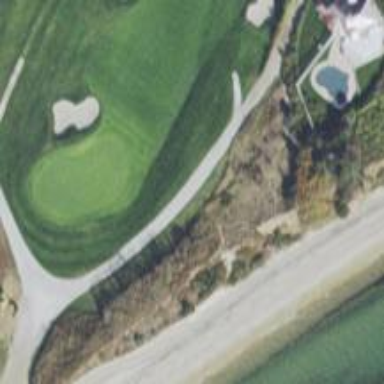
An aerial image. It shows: Service road used as golf cart path.